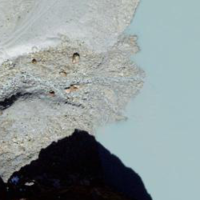
EUNIS habitat code: 48
Species observed at this site:
Tussilago farfara